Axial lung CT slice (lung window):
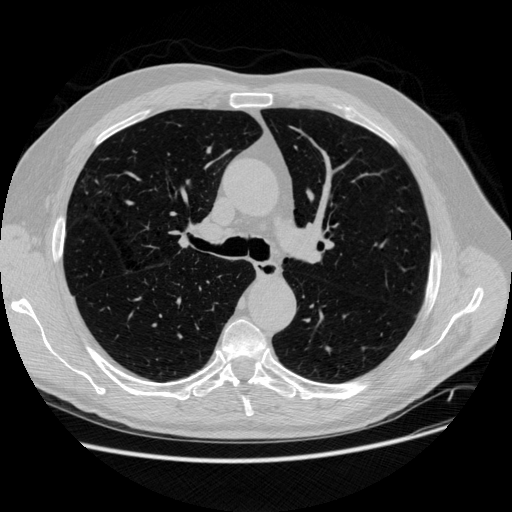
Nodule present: no